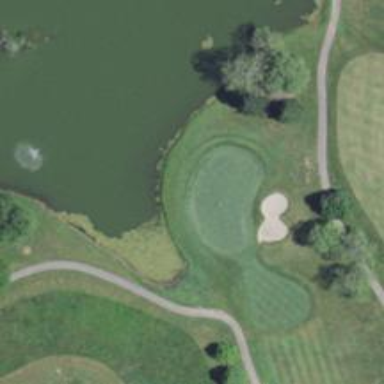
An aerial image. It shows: View of golf hole.